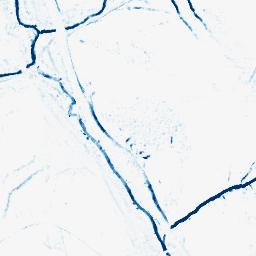
Category: morphological
Decomposition family: morphological_diamond
Decomposition parameters: operation: closing
radius: 3
Upsampling method: quintic
Upsampling parameters: scale: 2
Upsampling scale: 2